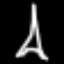
Label: The Eiffel Tower